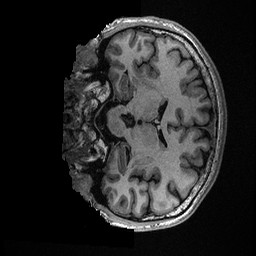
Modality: T1w
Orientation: coronal
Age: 32
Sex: male
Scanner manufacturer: ge
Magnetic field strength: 3 T
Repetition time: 0.006952 s
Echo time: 0.00292 s